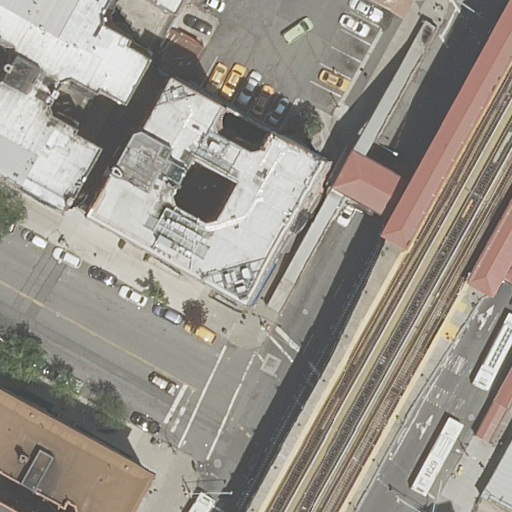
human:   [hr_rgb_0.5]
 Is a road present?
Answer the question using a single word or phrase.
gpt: yes

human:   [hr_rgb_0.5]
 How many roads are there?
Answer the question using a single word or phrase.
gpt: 5

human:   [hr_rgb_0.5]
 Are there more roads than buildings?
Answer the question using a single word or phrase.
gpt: no

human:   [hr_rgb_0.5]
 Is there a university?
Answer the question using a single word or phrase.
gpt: yes

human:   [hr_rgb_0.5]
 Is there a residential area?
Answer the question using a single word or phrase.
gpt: yes

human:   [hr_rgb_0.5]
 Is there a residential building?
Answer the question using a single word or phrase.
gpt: yes

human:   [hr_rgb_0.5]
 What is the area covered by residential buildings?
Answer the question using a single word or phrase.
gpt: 3748m2

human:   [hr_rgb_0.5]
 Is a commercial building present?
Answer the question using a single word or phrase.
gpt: no

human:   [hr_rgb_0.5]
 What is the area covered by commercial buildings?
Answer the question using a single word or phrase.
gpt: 0m2

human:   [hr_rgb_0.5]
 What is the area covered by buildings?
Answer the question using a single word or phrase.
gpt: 3748m2

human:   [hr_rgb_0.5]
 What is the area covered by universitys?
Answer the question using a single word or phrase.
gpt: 10640m2

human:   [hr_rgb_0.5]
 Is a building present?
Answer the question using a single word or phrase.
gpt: yes

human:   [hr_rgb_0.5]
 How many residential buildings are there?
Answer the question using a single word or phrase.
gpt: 5

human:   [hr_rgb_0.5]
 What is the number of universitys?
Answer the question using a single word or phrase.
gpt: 1

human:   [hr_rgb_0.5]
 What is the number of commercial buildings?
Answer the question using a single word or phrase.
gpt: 0

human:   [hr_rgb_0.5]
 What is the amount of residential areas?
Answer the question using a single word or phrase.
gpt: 1

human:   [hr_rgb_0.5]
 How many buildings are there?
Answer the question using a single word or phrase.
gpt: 5

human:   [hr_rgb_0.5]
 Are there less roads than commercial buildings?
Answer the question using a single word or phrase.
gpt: no

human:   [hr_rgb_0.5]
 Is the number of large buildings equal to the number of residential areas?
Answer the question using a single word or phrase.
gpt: no

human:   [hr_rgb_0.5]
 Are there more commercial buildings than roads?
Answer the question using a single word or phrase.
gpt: no

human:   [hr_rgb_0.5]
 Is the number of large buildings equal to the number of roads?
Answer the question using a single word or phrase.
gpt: no

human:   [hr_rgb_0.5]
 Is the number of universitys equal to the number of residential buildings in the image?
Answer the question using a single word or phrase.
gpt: no

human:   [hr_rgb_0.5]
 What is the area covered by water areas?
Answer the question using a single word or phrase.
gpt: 0m2

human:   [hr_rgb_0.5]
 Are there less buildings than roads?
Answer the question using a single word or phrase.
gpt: no

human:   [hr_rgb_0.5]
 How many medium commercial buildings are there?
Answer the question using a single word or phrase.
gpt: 0

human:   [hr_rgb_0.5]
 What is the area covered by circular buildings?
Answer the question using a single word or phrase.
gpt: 0m2

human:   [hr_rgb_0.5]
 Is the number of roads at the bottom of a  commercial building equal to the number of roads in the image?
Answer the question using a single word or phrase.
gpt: no

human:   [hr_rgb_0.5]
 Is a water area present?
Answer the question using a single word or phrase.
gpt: no

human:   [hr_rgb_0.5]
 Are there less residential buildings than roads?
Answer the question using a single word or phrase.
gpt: no

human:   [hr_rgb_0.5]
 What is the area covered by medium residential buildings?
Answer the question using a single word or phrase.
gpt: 368m2

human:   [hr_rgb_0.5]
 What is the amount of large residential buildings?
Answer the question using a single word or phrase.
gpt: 3

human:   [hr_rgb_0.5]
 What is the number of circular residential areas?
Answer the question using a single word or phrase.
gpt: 0

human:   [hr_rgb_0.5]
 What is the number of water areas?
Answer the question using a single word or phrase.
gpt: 0

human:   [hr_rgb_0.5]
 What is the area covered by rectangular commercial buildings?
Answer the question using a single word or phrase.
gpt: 0m2

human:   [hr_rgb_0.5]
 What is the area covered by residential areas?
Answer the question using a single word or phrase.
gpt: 100m2

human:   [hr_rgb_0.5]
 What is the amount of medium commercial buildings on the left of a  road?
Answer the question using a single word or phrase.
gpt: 0

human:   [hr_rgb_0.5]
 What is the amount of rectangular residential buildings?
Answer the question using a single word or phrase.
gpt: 2

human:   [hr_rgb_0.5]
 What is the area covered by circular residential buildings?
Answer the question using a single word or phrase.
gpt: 0m2

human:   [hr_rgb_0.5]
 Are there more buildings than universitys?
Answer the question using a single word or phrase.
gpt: yes

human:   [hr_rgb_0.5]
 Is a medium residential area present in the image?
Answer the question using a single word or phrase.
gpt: yes

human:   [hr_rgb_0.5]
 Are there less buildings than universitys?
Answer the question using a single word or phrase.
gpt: no

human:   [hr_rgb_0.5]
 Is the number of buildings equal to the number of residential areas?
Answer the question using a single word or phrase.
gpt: no

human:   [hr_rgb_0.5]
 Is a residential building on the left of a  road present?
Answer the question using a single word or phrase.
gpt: yes

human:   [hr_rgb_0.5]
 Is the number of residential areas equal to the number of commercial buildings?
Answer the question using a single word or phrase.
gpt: no

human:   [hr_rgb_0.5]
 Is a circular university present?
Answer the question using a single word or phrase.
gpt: no

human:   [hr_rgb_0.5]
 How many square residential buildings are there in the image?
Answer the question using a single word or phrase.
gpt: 0

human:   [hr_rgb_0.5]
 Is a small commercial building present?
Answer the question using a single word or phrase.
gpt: no

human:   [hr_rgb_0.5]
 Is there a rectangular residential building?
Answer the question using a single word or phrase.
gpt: yes

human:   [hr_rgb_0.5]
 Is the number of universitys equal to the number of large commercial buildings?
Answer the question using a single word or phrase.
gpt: no

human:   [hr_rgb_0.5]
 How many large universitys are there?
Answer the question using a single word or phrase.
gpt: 1

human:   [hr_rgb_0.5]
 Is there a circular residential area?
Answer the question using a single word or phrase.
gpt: no

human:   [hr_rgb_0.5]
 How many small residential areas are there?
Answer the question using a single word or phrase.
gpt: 0

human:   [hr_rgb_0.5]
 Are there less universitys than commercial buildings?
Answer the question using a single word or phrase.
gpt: no

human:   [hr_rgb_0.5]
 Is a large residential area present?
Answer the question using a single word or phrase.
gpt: no

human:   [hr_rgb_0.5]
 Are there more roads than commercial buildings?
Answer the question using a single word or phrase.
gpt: yes

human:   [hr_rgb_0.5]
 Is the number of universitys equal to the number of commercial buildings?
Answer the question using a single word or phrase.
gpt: no

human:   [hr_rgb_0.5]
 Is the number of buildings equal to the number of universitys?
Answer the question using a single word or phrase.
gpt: no

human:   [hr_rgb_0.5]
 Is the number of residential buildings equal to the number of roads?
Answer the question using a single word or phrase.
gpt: yes

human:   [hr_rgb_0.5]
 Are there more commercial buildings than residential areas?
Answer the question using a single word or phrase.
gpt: no

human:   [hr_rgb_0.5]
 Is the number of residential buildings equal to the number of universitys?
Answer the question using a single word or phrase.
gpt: no

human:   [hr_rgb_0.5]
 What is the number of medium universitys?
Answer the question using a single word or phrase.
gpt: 0

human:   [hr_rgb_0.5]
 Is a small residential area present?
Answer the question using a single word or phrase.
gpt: no

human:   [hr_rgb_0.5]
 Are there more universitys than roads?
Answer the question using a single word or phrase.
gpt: no

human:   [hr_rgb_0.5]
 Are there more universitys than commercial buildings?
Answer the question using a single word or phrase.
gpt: yes